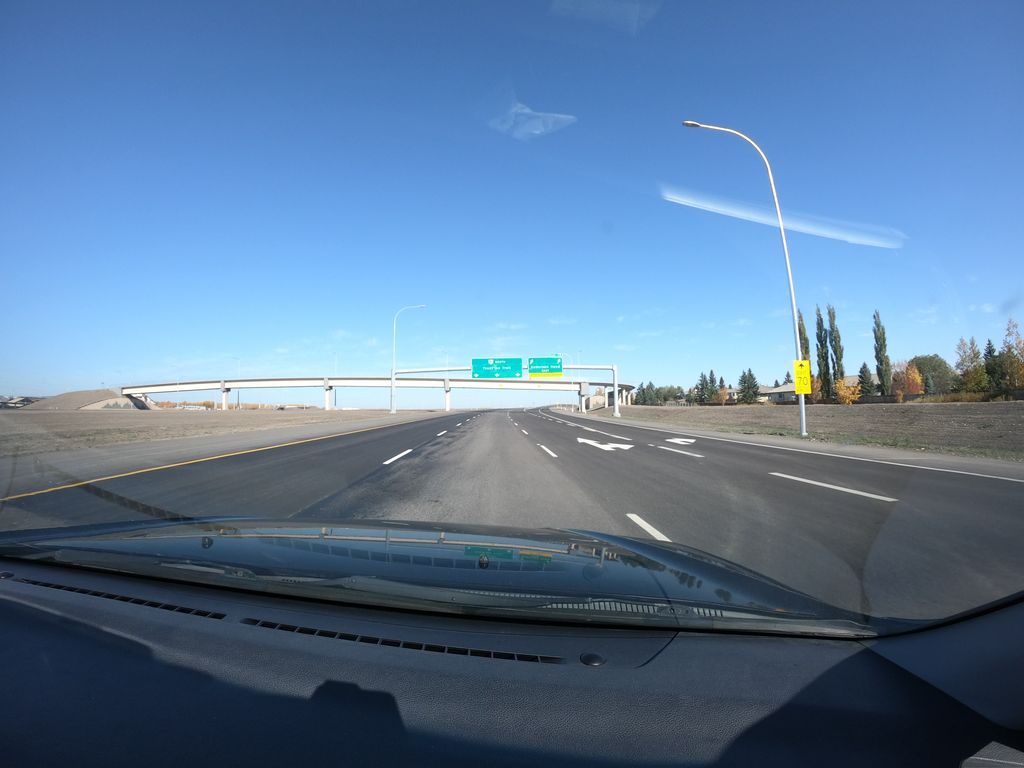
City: calgary